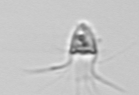
Label: Balanion